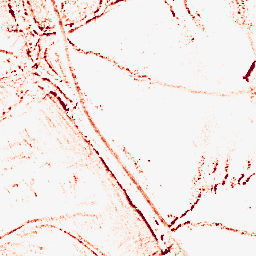
Category: morphological
Decomposition family: morphological_square
Decomposition parameters: operation: opening
size: 5
Upsampling method: bicubic
Upsampling parameters: scale: 4
Upsampling scale: 4